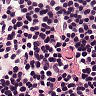
Metastatic tissue present: no